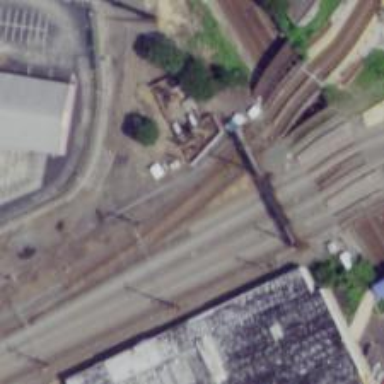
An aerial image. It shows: Rail line with electrified contact lines on embankment.